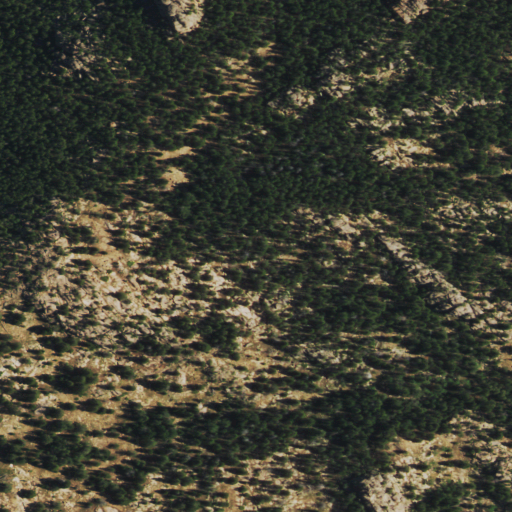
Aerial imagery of mountain in Wyoming named Reno Hill containing evergreen forest and shrub